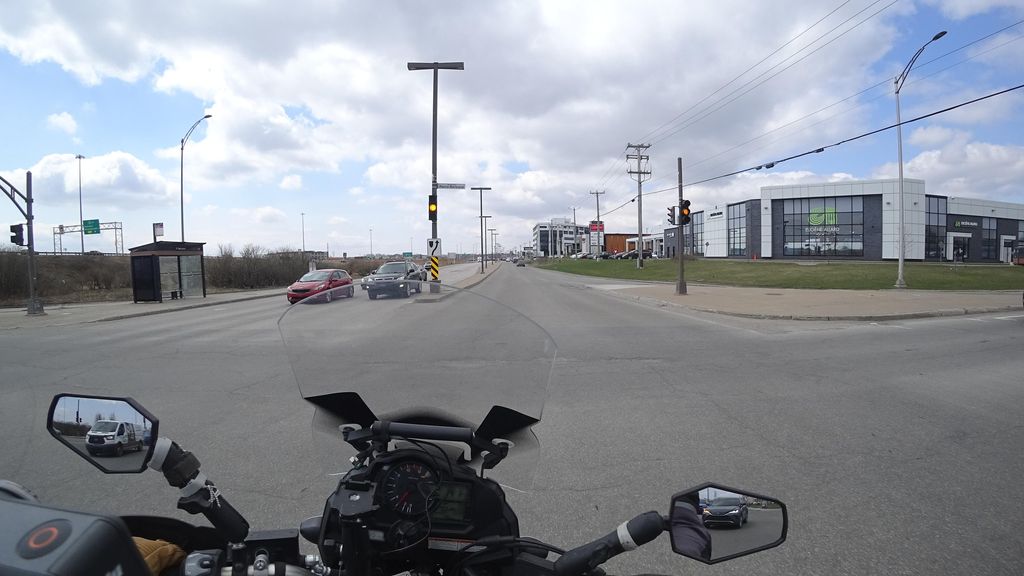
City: quebec_city